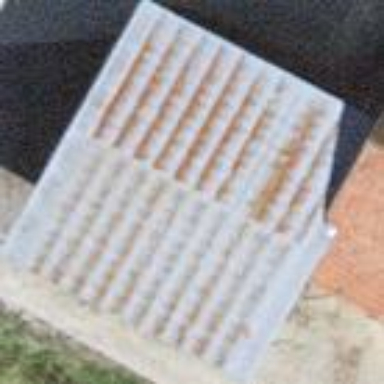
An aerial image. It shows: View of roof of building.